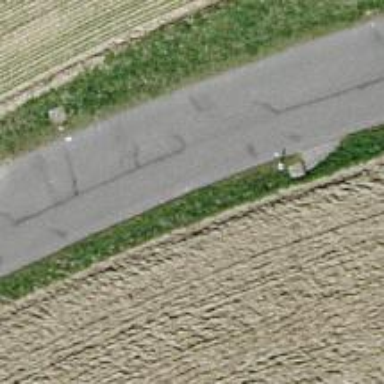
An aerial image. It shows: Asphalt road classified as tertiary.